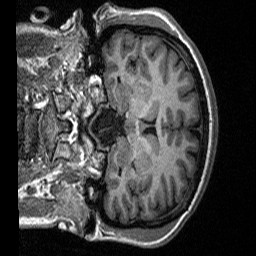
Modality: T1w
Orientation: coronal
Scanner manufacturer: siemens
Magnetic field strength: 3 T
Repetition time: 2.2 s
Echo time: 0.00234 s